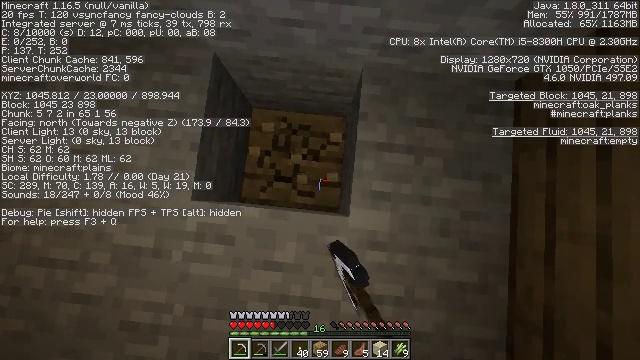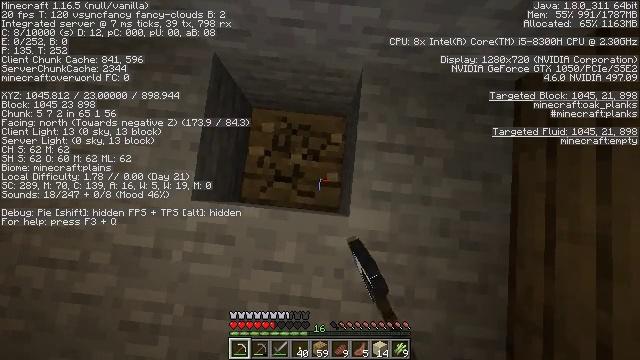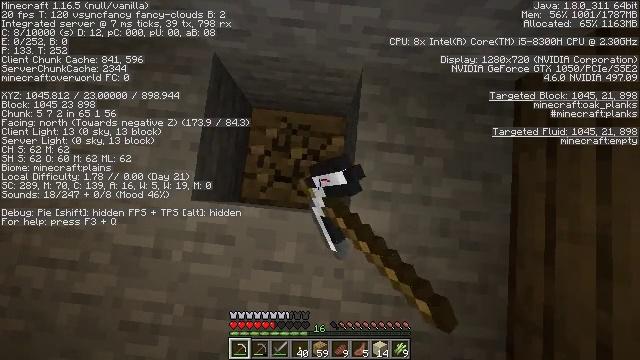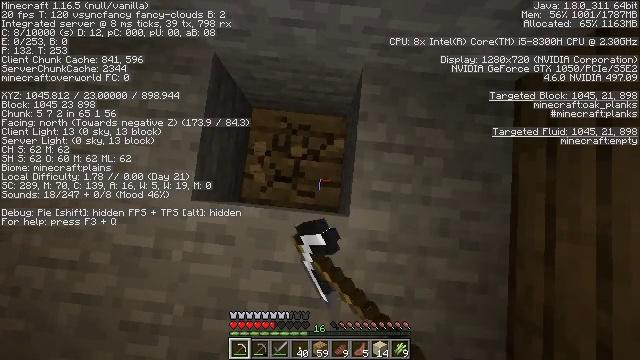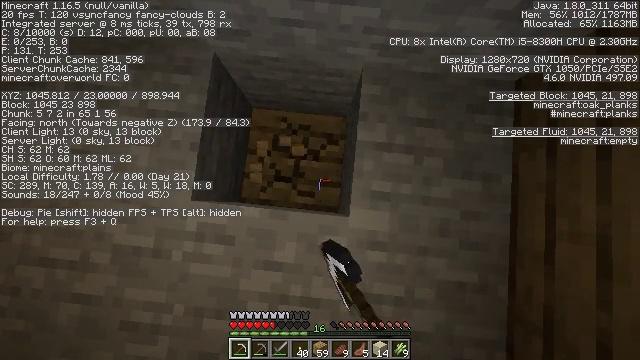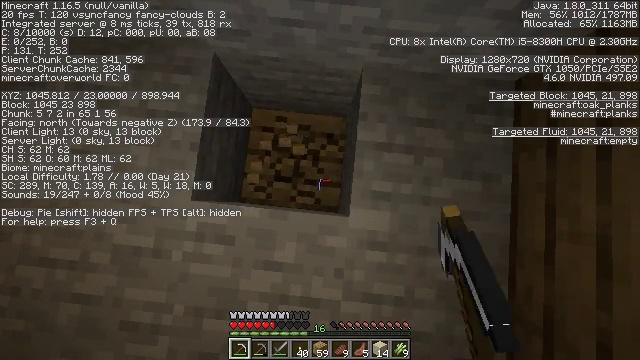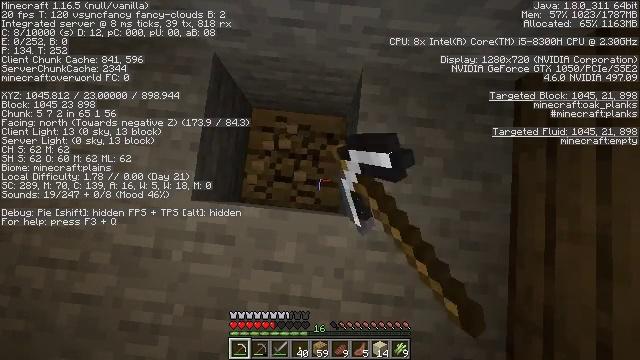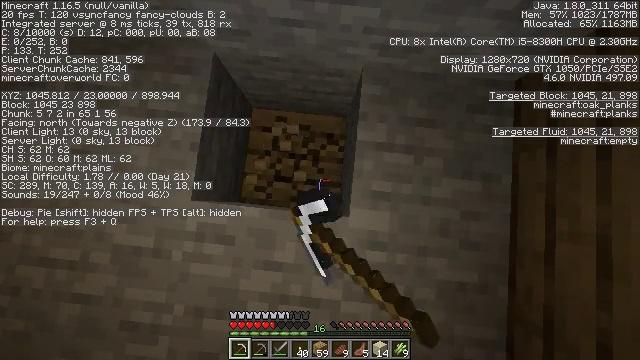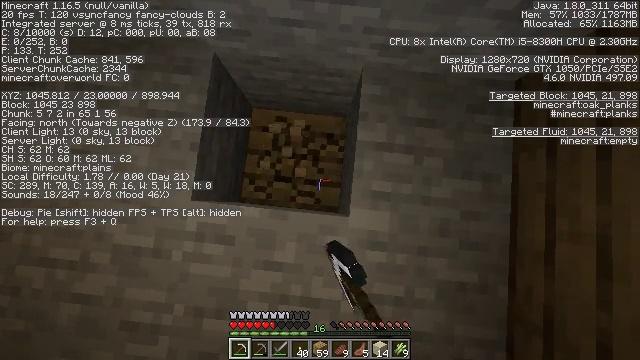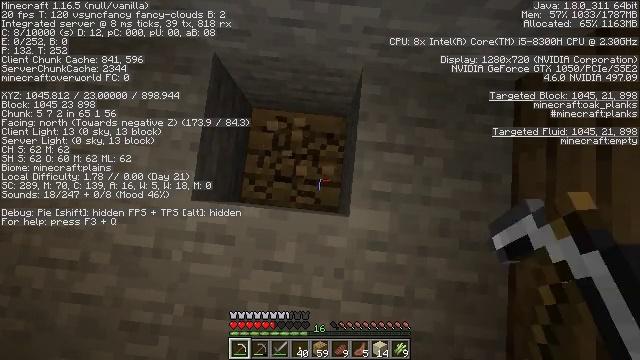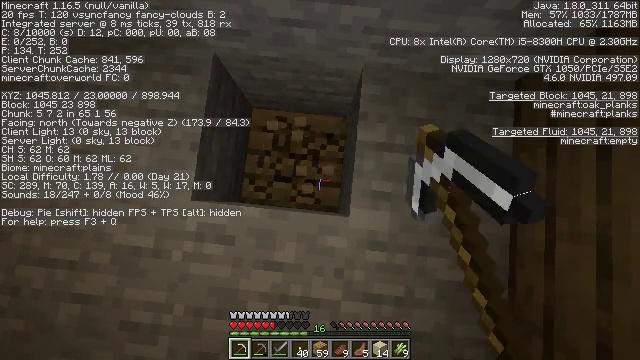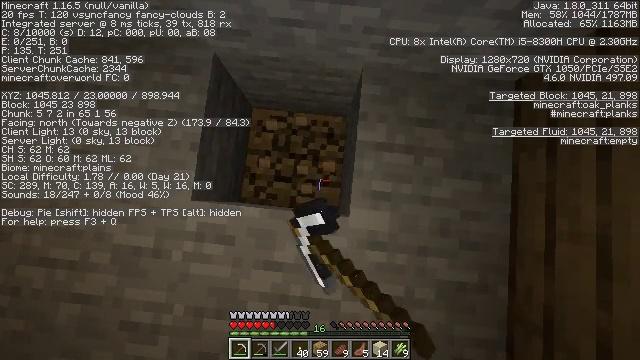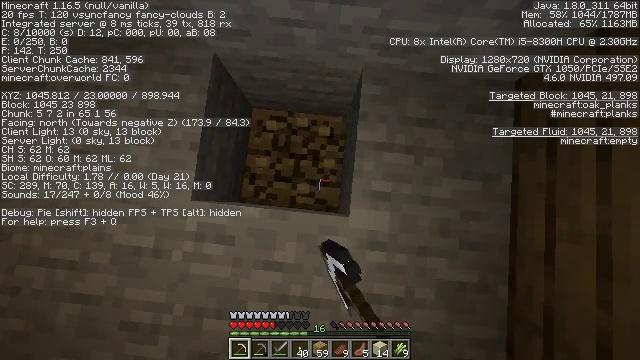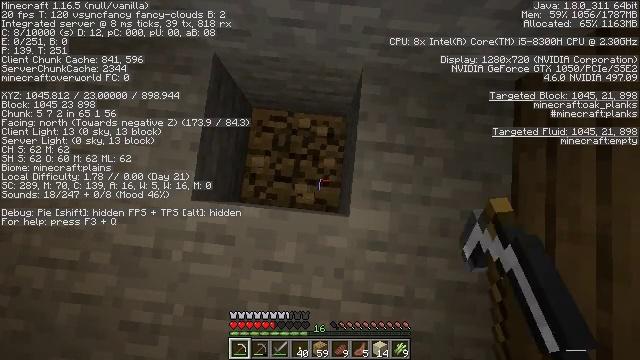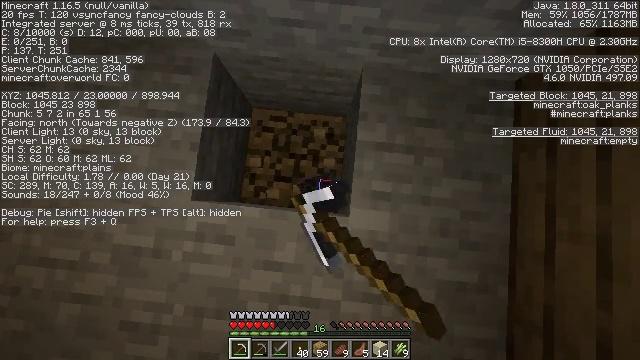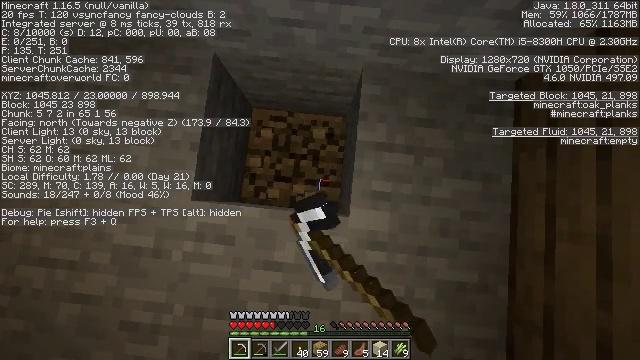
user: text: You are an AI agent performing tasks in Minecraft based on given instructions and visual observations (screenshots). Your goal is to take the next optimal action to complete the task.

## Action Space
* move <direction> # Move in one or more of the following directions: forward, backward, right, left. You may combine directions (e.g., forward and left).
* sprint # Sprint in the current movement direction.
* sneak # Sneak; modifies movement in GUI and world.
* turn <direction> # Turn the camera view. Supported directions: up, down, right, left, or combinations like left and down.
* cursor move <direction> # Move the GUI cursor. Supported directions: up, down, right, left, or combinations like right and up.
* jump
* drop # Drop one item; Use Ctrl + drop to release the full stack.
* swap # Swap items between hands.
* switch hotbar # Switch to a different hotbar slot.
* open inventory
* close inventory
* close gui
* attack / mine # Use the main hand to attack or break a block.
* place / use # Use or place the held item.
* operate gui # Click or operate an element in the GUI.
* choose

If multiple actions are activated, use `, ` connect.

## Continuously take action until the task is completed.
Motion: motion action
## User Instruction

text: Attack the oak planks to recycle it.
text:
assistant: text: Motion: attack / mine
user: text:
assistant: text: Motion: attack / mine
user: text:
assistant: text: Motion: attack / mine
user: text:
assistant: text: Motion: attack / mine
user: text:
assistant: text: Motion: attack / mine
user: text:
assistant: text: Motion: attack / mine
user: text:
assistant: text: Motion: attack / mine
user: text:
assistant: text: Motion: attack / mine
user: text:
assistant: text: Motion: attack / mine
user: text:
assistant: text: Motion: attack / mine
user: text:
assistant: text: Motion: attack / mine
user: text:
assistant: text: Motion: attack / mine
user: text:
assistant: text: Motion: attack / mine
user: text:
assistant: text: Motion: attack / mine
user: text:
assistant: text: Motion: attack / mine
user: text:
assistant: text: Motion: attack / mine
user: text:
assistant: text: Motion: attack / mine
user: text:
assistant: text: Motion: attack / mine
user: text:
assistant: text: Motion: attack / mine
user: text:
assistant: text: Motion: attack / mine
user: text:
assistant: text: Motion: attack / mine
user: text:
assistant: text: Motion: attack / mine